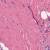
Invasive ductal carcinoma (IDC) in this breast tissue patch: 1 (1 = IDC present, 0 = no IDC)